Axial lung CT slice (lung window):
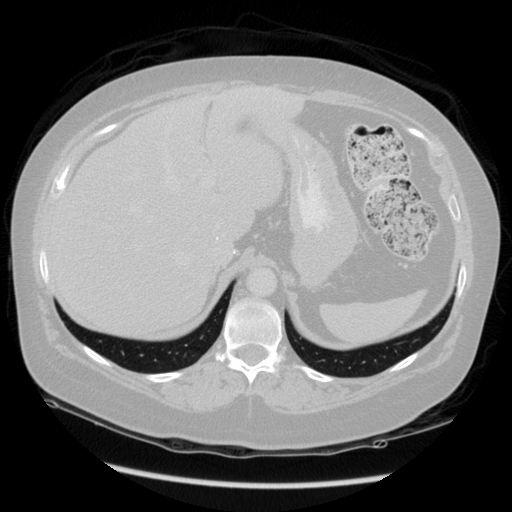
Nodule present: no